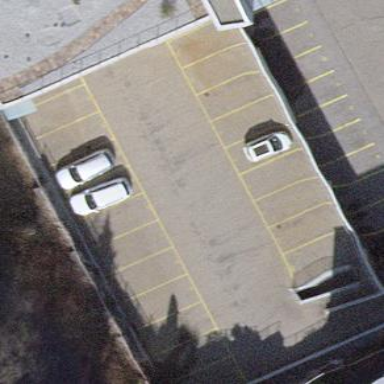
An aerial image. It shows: Parking area.